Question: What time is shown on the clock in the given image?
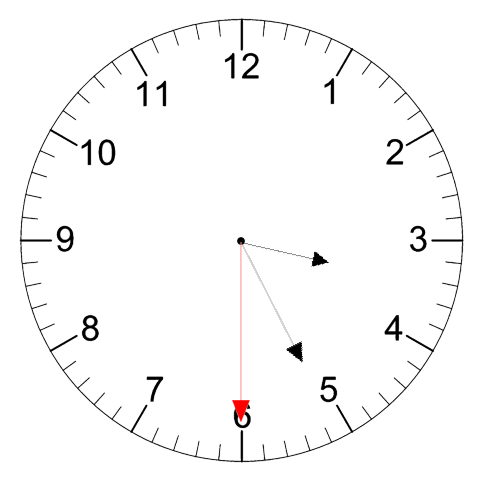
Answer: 03:25:30